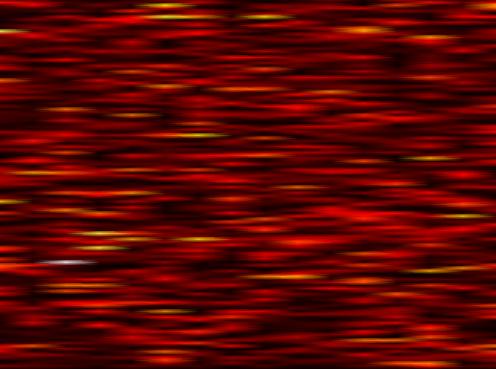
Label: FBMC